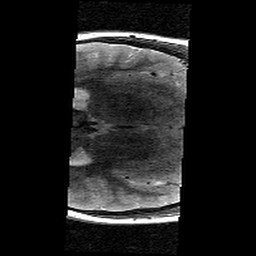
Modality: T2w
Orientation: axial
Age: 10
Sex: male
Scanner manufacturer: siemens
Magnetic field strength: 3 T
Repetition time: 9.23 s
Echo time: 0.067 s